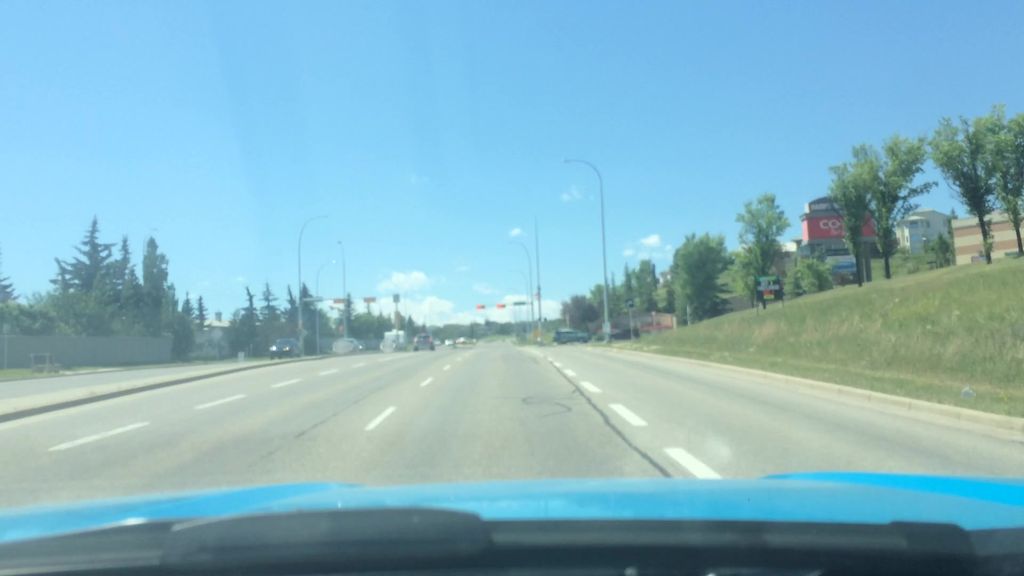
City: calgary